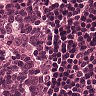
Metastatic tissue present: no